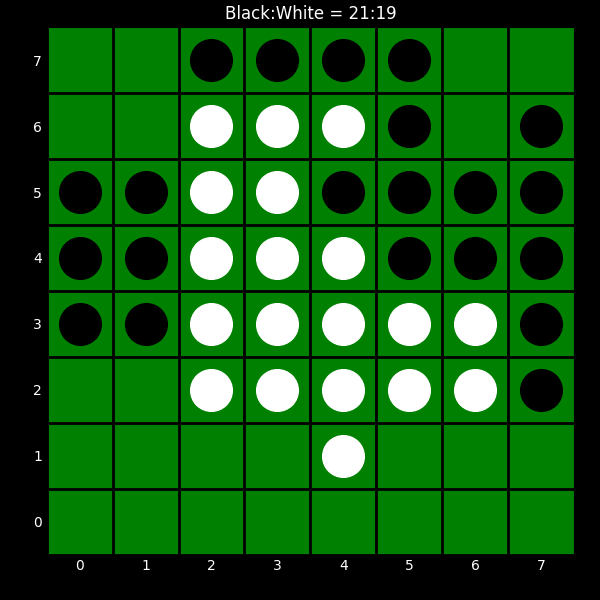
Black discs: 21
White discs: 19